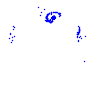
Particle: electron